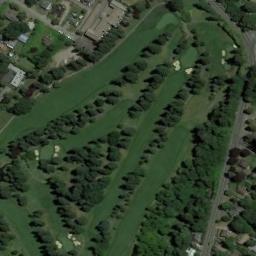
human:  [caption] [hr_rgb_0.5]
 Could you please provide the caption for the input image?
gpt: The golf course has some fairways, Barrier trees and sandpits and some houses are next to the golf course .

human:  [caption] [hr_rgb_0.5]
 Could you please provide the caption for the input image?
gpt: Many trees are near the golf course .

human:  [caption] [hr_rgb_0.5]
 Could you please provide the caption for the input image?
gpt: There are many bunkers and paths on a large green lawn on the golf course, Many lined trees and many buildings .

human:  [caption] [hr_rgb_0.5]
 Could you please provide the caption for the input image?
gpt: There are about a dozen bunkers on this lawn .

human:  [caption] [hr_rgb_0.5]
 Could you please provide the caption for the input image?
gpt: There are some rows of green trees on the golf course .